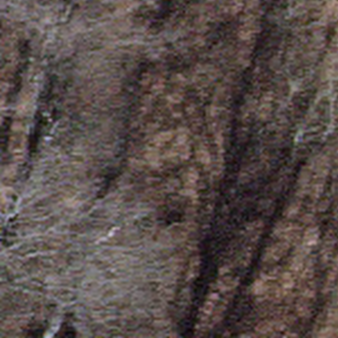
Label: other